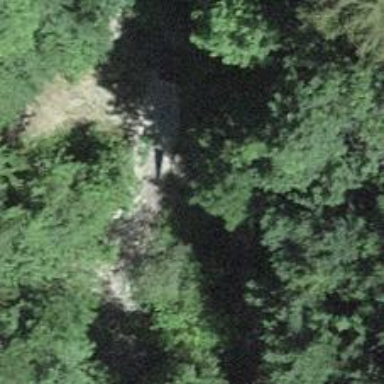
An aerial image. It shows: Culvert tunnel.